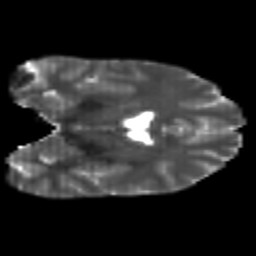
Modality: T2w
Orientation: coronal
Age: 24
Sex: male
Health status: healthy
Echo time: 0.074 s